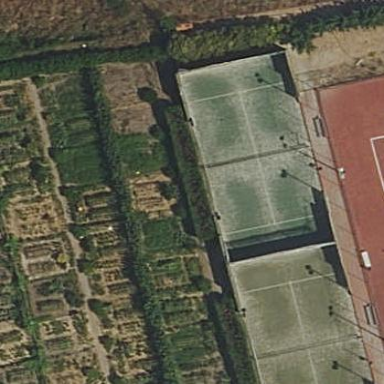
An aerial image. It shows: Tennis court on pitch.